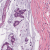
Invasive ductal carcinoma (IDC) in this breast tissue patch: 1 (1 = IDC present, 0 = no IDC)